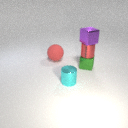
large red rubber sphere behind small cyan metal cylinder